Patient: sex M, age 61
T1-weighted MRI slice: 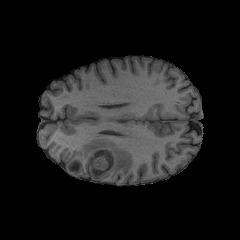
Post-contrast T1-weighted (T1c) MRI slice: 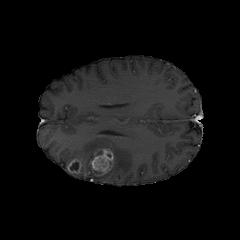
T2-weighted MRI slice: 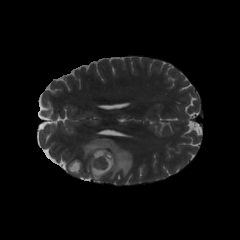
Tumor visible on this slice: yes
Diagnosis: Glioblastoma, IDH-wildtype
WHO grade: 4